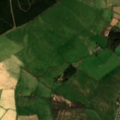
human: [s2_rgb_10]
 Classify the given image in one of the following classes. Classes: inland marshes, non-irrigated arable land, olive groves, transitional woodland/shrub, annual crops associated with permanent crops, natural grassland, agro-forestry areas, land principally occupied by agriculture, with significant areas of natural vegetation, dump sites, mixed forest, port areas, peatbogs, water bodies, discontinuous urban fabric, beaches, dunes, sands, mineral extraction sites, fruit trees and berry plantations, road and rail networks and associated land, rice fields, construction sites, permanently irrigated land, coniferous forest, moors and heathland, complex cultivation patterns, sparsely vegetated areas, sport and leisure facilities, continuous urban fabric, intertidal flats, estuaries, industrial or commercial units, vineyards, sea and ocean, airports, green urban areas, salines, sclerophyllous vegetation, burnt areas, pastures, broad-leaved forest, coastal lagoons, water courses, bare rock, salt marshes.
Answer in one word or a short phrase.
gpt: pastures, land principally occupied by agriculture, with significant areas of natural vegetation, coniferous forest, transitional woodland/shrub